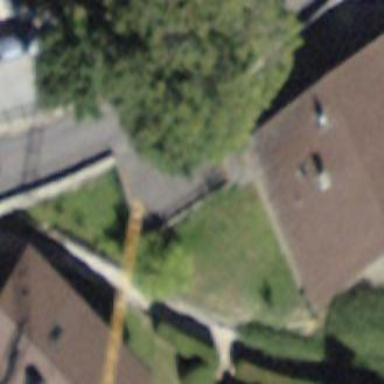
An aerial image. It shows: Garage.